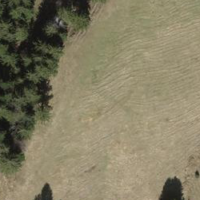
EUNIS habitat code: 24
Species observed at this site:
Euphrasia alpina